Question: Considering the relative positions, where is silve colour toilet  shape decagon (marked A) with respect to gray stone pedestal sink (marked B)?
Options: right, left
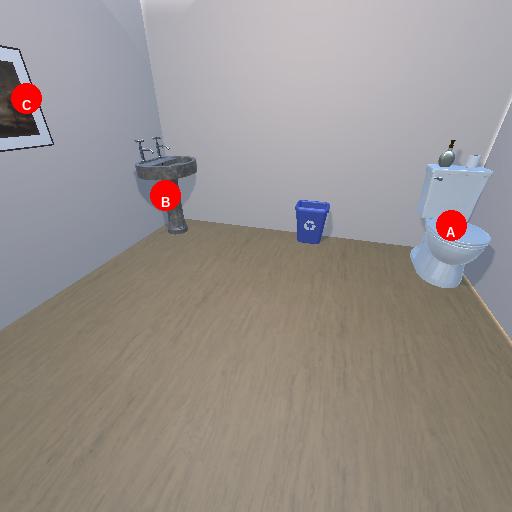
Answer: right